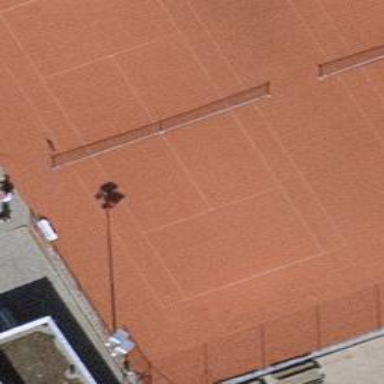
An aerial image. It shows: Tennis court on pitch designated for leisure land.